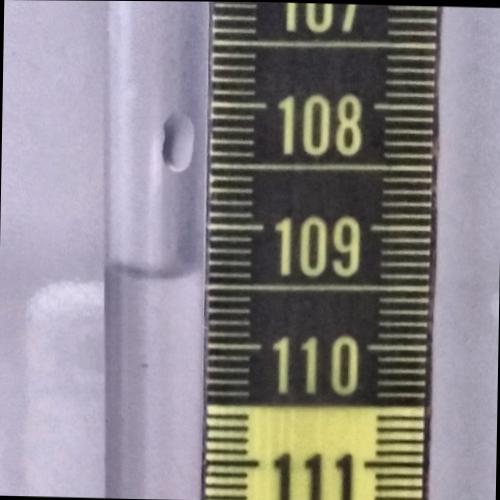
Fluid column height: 109.4 cm